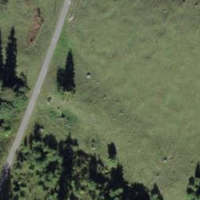
EUNIS habitat code: 24
Species observed at this site:
Parnassia palustris